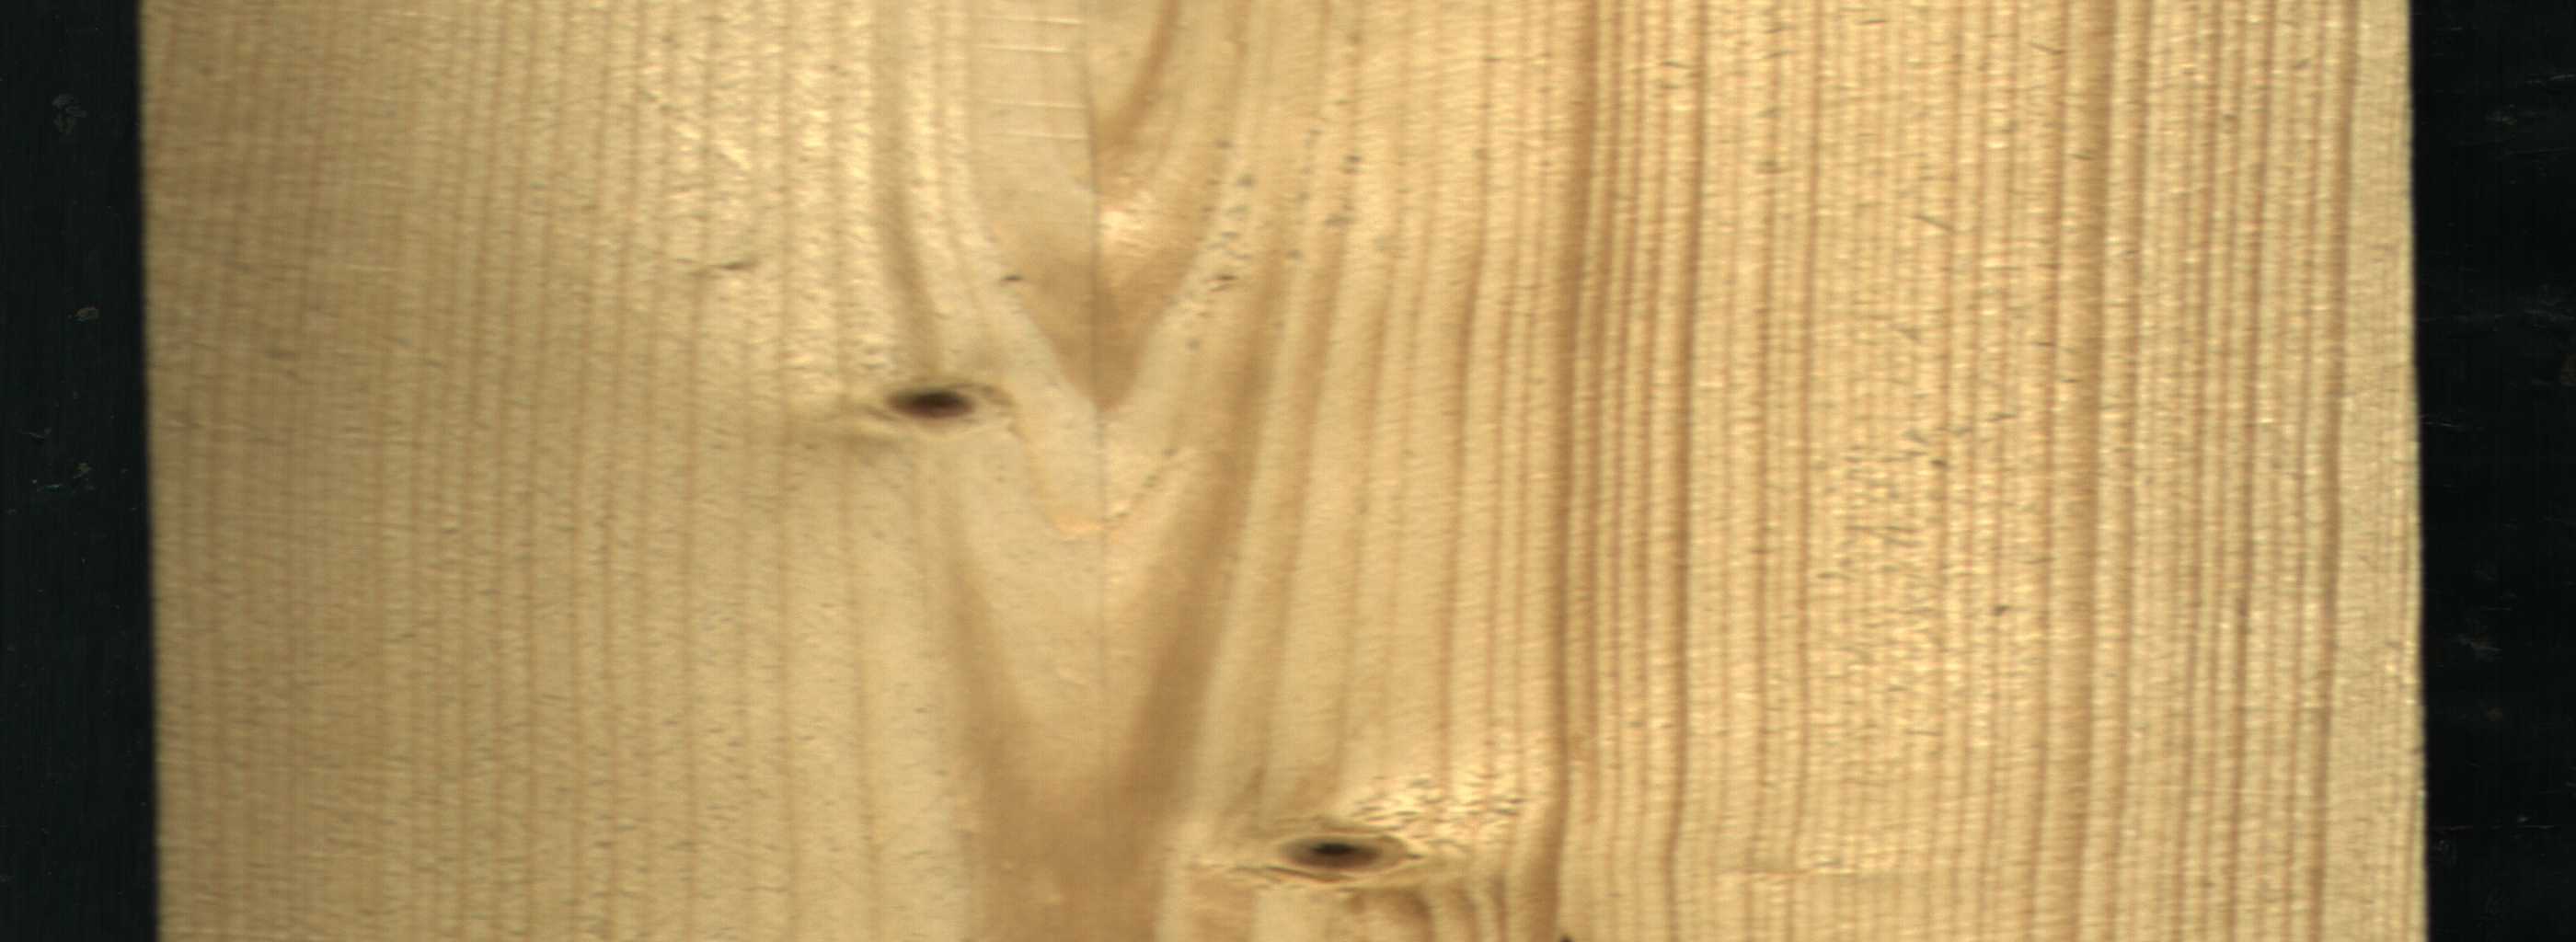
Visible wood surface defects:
Dead_Knot
Live_Knot